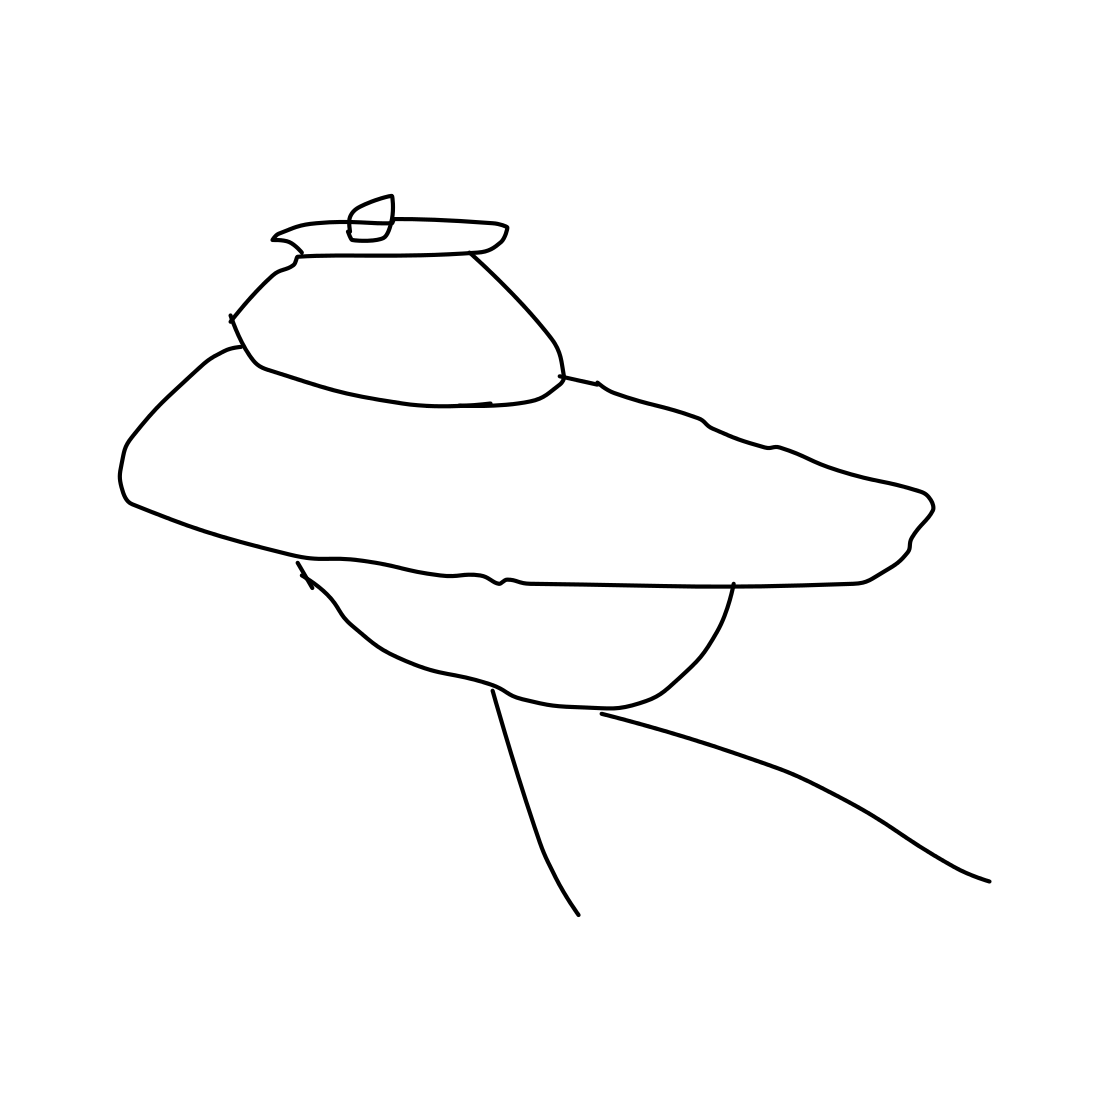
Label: flying saucer